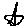
Label: star